Question: This code draws a single color (with alpha) shape using a bitmap's alpha channel.
'''
Bitmap alphaMask = bitmap.extractAlpha();
Paint paint = new Paint();
int color = Color.GRAY;
...
paint.setColor(color);
paint.setColorFilter(new PorterDuffColorFilter(color, PorterDuff.Mode.DST_IN));
...
canvas.drawBitmap(alphaMask, x, y, paint);
'''
For example, it will take the left Bitmap and draw it onto the canvas like it appears on the right:

However, it does not work on Honeycomb (Android 3.0) when hardware acceleration is turned on. It draws the shape as black no matter what. It ignores the color value. However, it works just fine on ICS (Android 4.0) with hardware acceleration on.
I know some API's are not supported with hardware acceleration, as <URL>, under , but I don't appear to be using any of the ones mentioned as not supported.
Additionally, it sounded like he said that setColorFilter should work <URL>.
Is there something in my code that is not supported in Honeycomb? Any workarounds? I would love to leave hardware acceleration on in this case.
Thanks
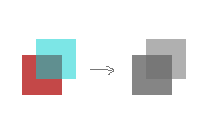
Answer: There was a bug with how Android 3.0 handled alpha8 bitmaps. I am terribly sorry for this since it was entirely my fault. This issue was however fixed in Android 4.0.
There are two possible workarounds:
- Set a software layer type on your view
- Or create your own Bitmap and render what you need in it. You can then draw this bitmap on top of the hardware accelerated Canvas.